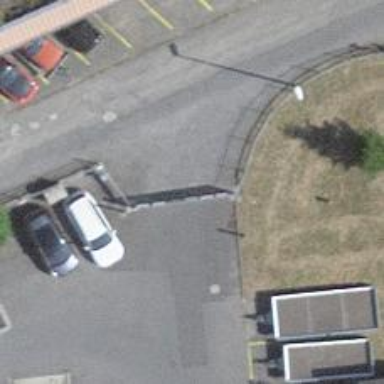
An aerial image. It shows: Gate.